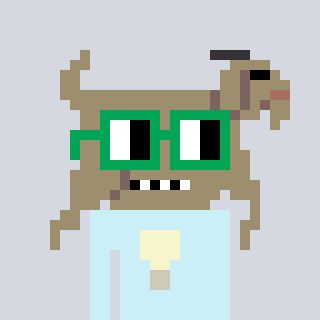
a pixel art character with square green glasses, a goat-shaped head and a cold-colored body on a cool background